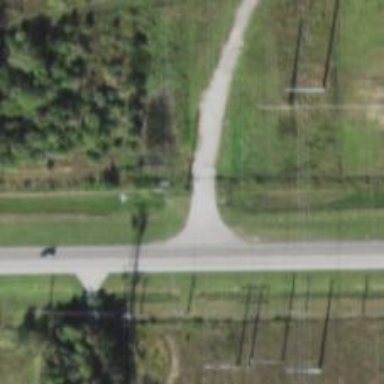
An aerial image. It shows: Power pole.